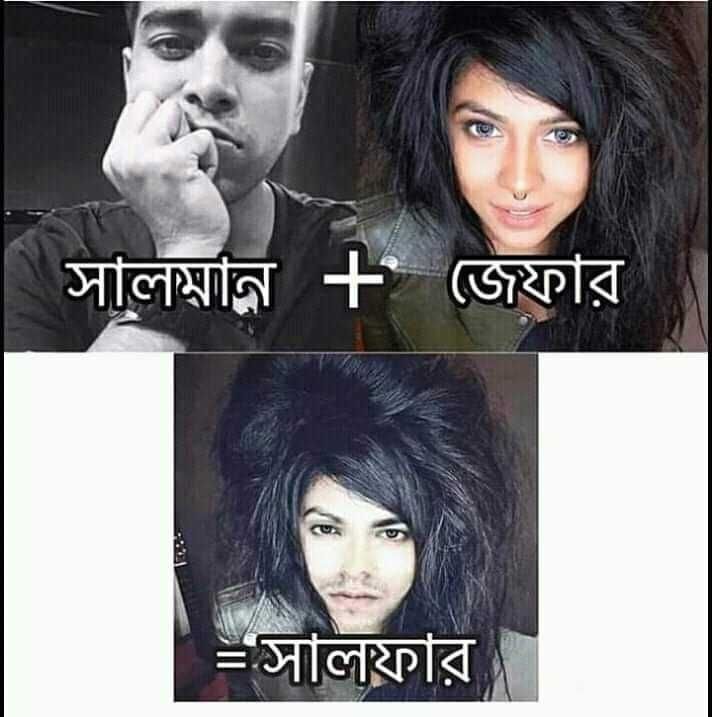
Caption:  সালমান + জেফার  =   সালফার
Label: hate